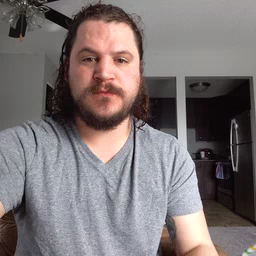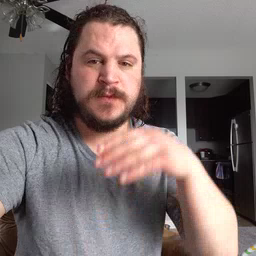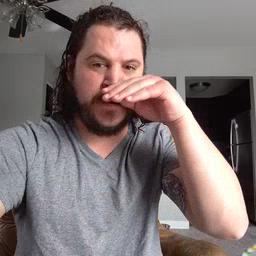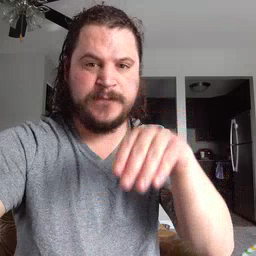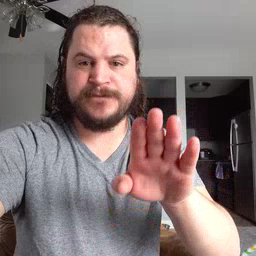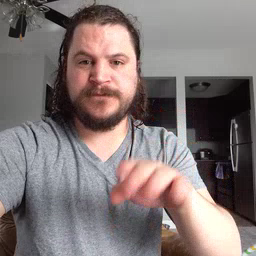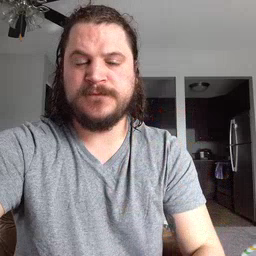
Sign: elephant